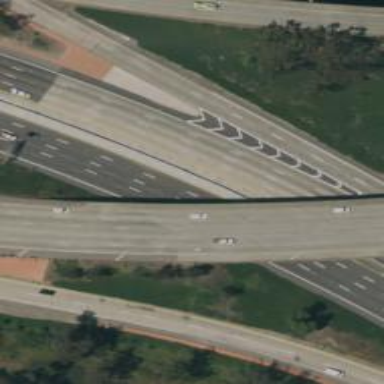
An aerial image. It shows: Motorway bridge.